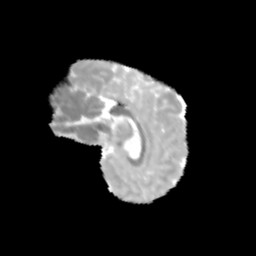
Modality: MD
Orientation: sagittal
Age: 10
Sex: female
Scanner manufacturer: siemens
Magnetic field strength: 3 T
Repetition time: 3.8 s
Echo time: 0.07 s